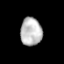
Tissue: prostate
Cell type: T cells
Senescence score: 0.3359
Nuclear area (px): 589
Mean DAPI intensity: 187.749